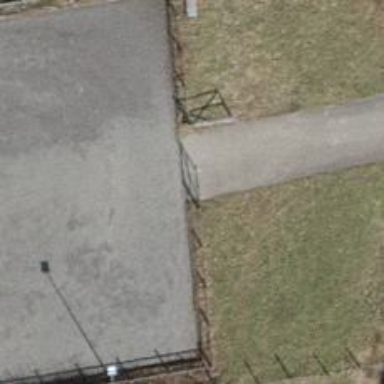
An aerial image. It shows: Gate.